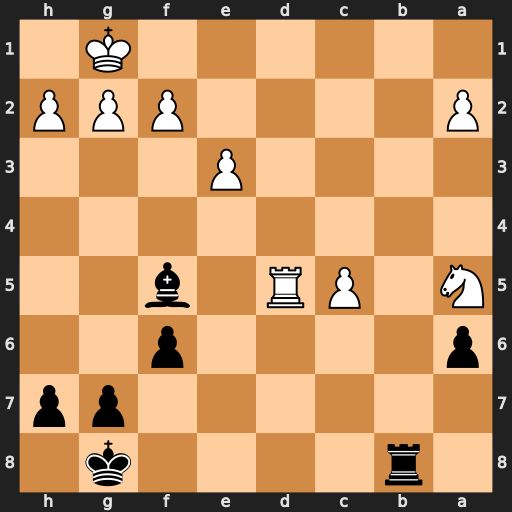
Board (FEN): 1r4k1/6pp/p4p2/N1PR1b2/8/4P3/P4PPP/6K1
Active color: b
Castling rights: -
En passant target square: -
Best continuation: Rb1+ Rd1 Rxd1#